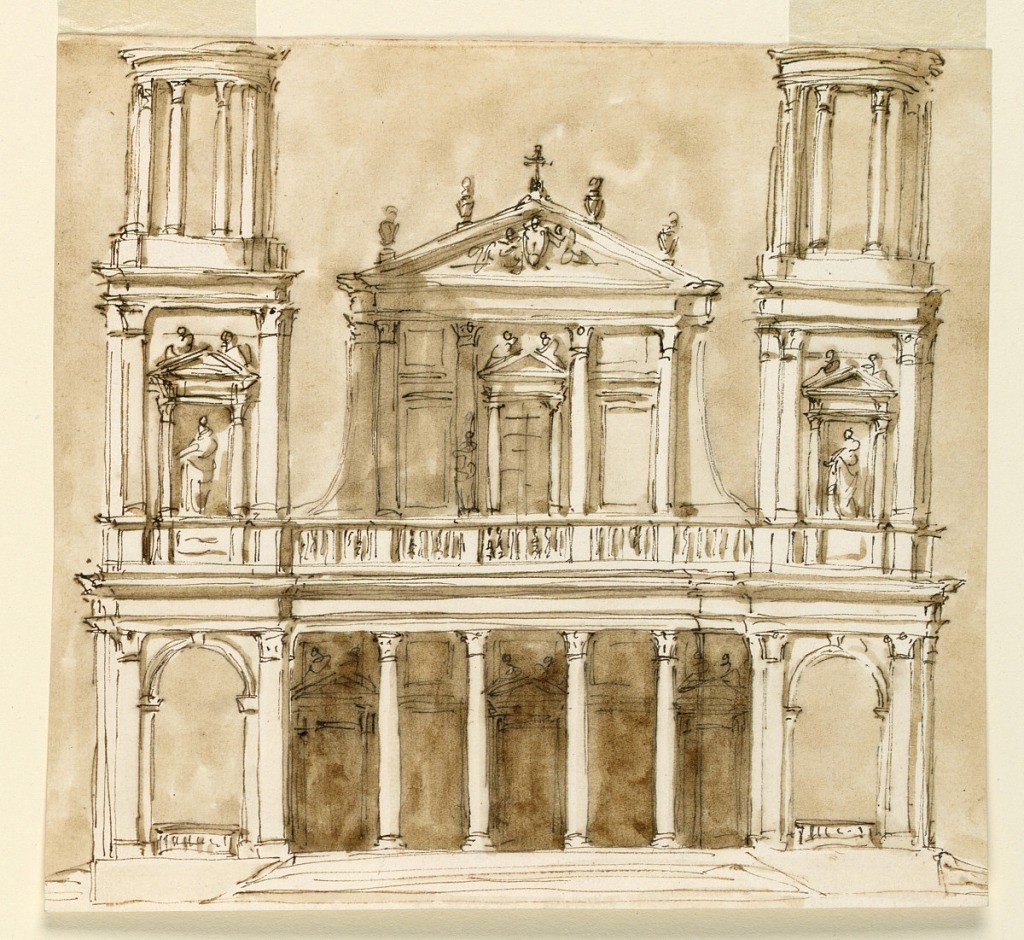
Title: Elevation of a church
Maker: Giuseppe Barberi, Italian, 1746–1809
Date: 1746-1809
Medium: Pen and brown ink, brush and brown wash on off-white laid paper
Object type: Drawing
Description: The ground storey has five, the upper storey three bays. An arcade with four Corinthian columns is in front of the ground storey, a terrace in front of the upper one. Steps lead up to the arcade which is flanked by the ground stories of the steeples. They are three storied, the upper most ones being shaped like circular pavilions. The roofs are not shown. Colored background.